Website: bh-photo
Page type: account-dashboard
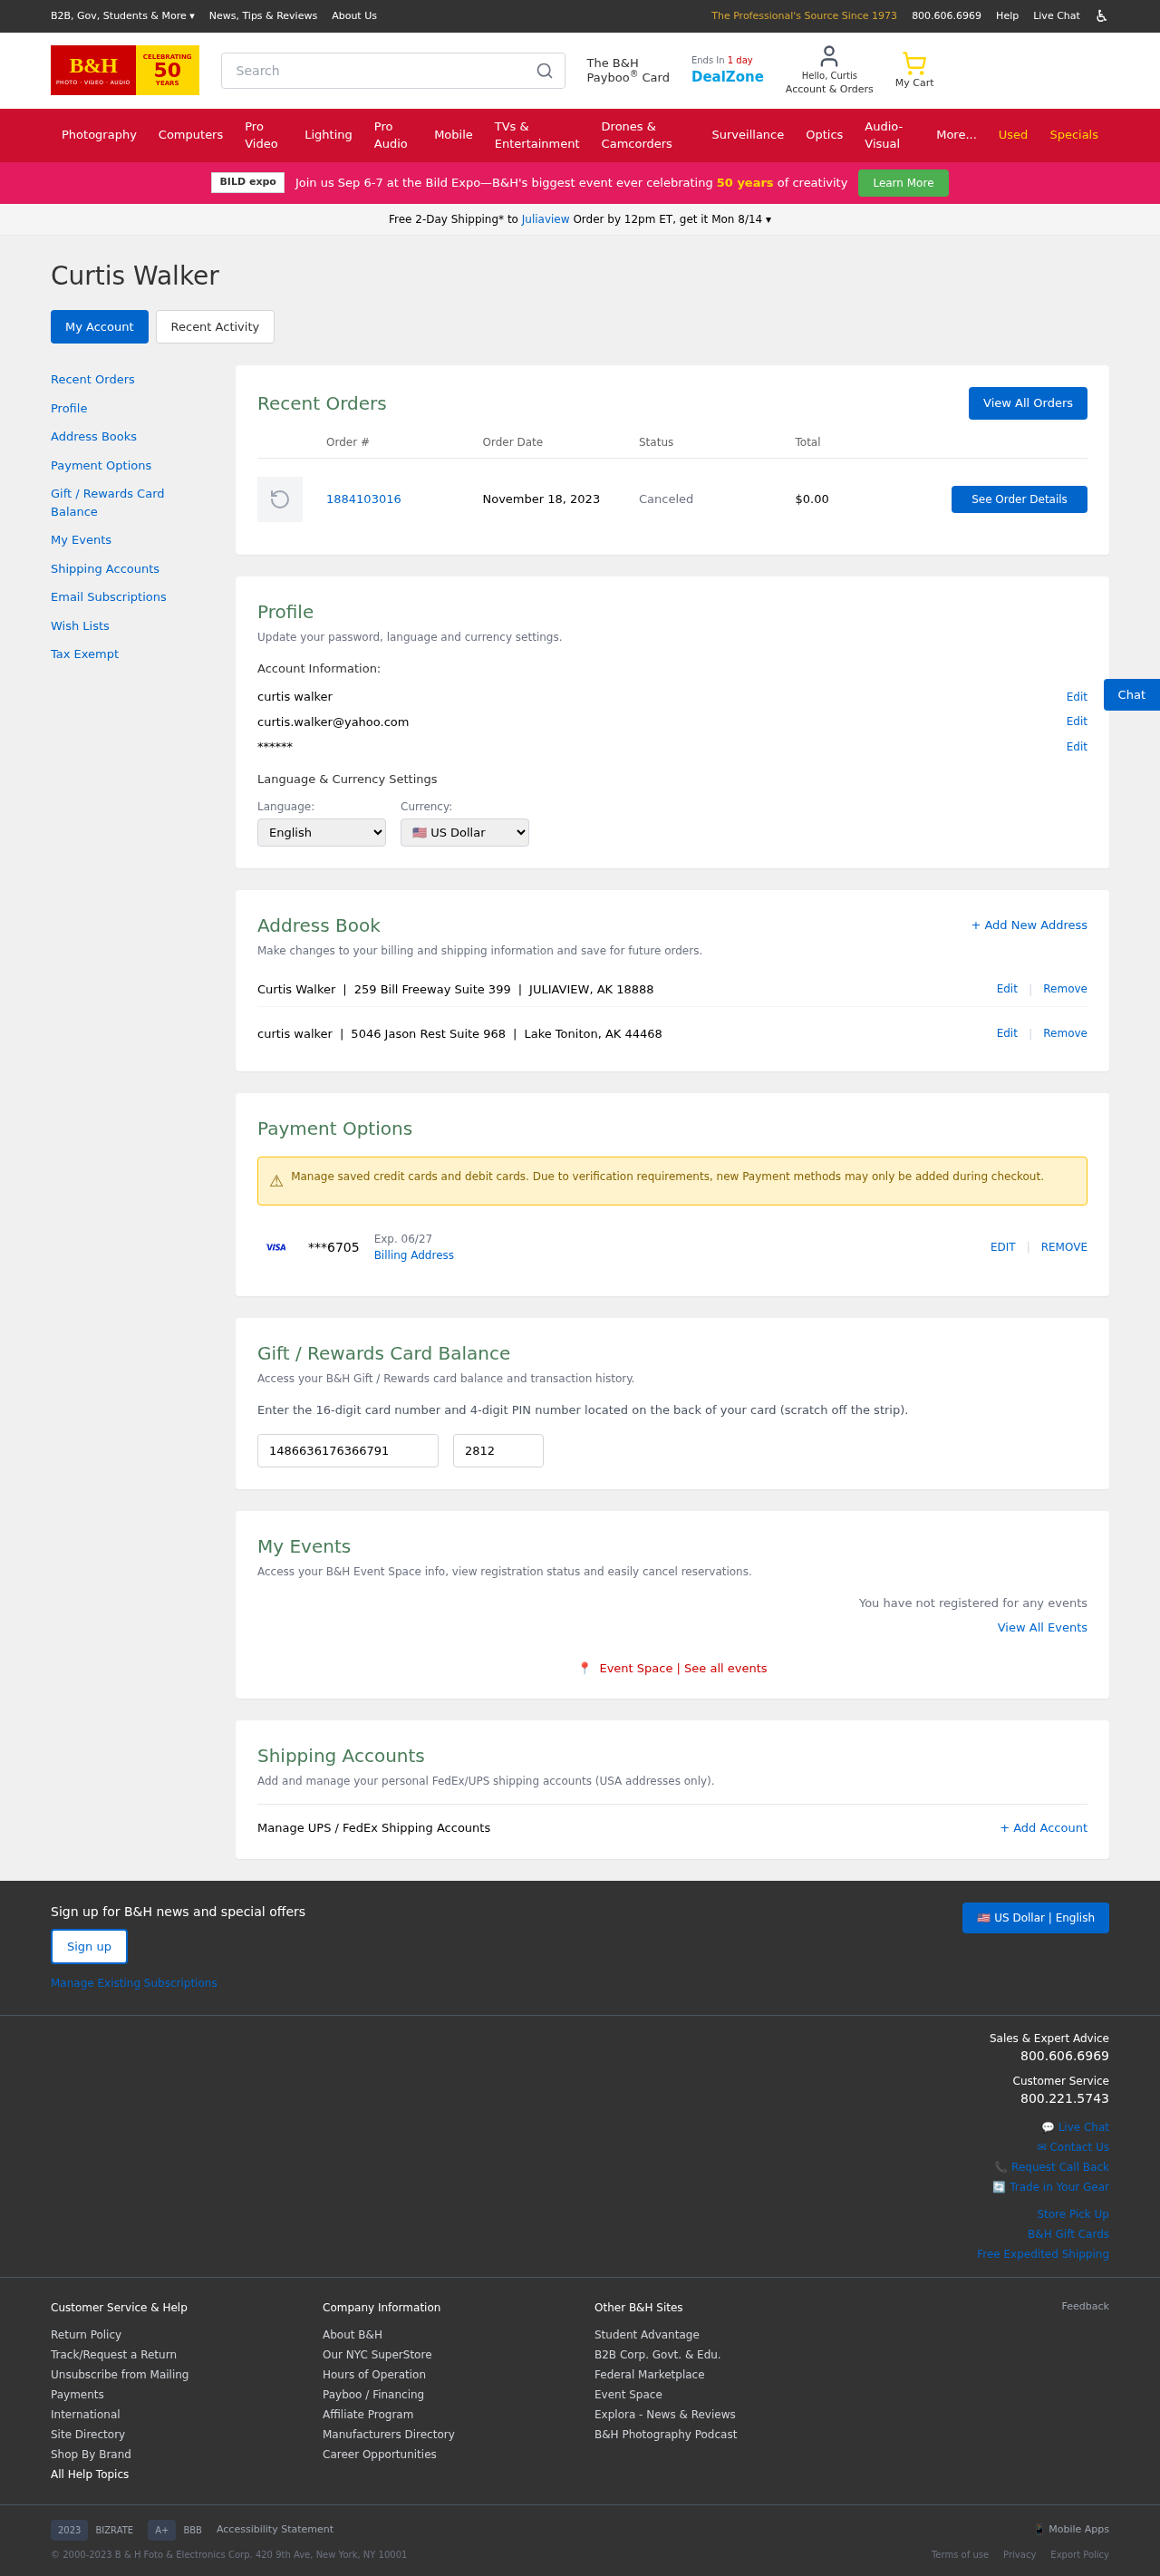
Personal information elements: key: PII_CARD_EXPIRY
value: Exp. 06/27
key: PII_CARD_LAST4
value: ***6705
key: PII_CITY
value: Juliaview
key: PII_EMAIL
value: curtis.walker@yahoo.com
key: PII_FIRSTNAME
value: Curtis
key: PII_FULLNAME
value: Curtis Walker
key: PII_LOCATION1_CITY_STATE_ZIP
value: Lake Toniton, AK 44468
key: PII_LOCATION1_STREET
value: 5046 Jason Rest Suite 968
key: PII_STREET
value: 259 Bill Freeway Suite 399
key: PII_FULLNAME2
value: curtis walker
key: PII_FULLNAME3
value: Curtis Walker
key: PII_CITY_STATE_ZIP
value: JULIAVIEW, AK 18888
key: PII_FULLNAME4
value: curtis walker
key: PII_GIFT_CODE
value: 1486636176366791
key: PII_GIFT_PIN
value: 2812
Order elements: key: ORDER_ID
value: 1884103016
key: ORDER_DATE
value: November 18, 2023
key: ORDER_TOTAL
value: $0.00
Search elements: key: HEADER_SEARCH
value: Search